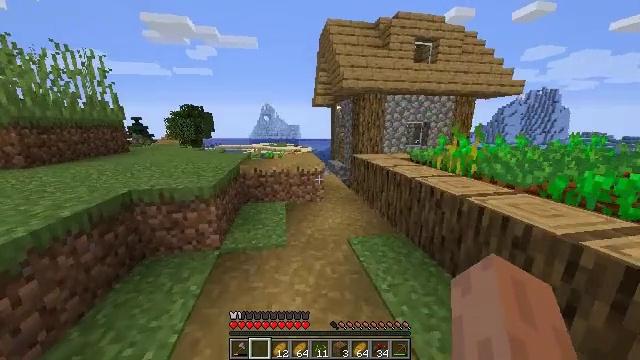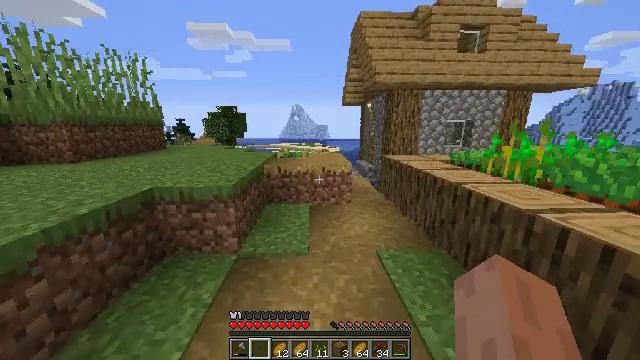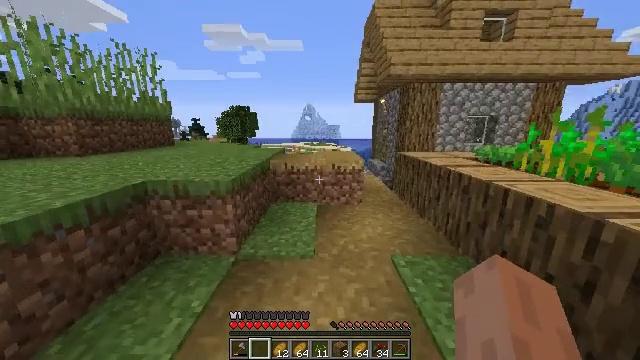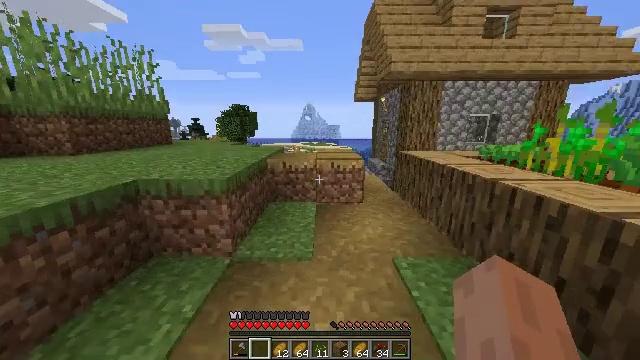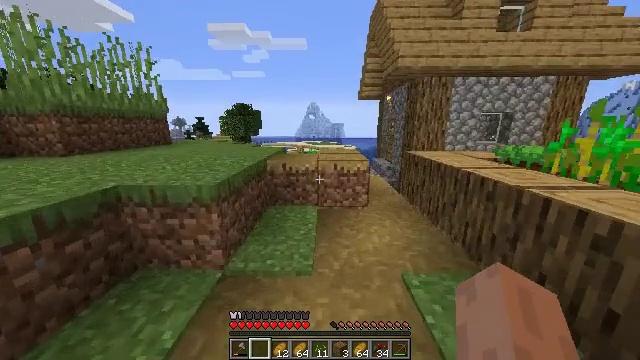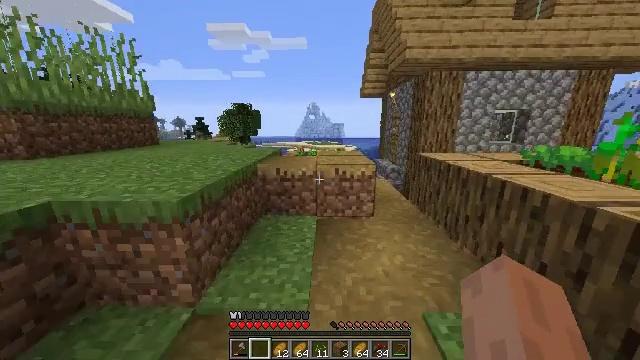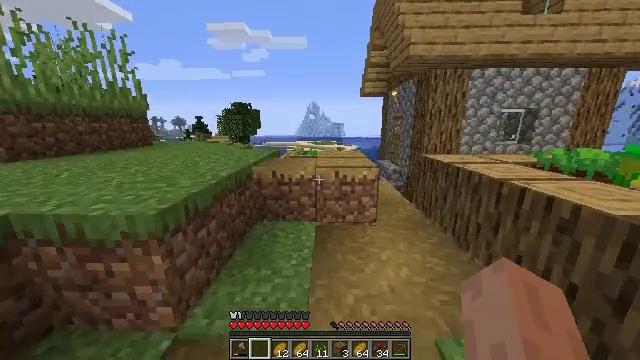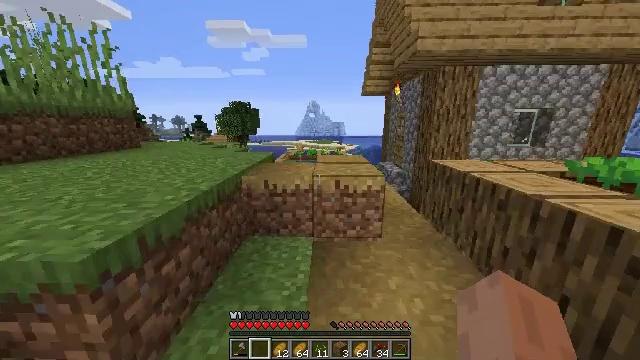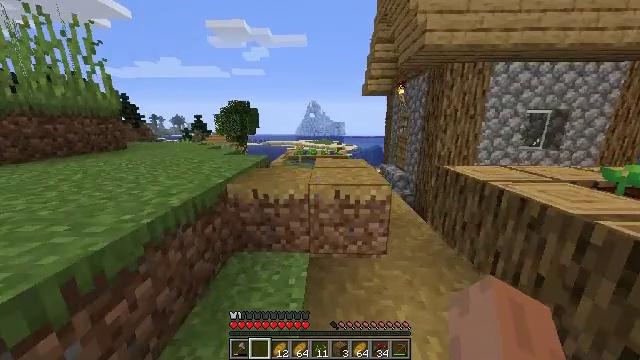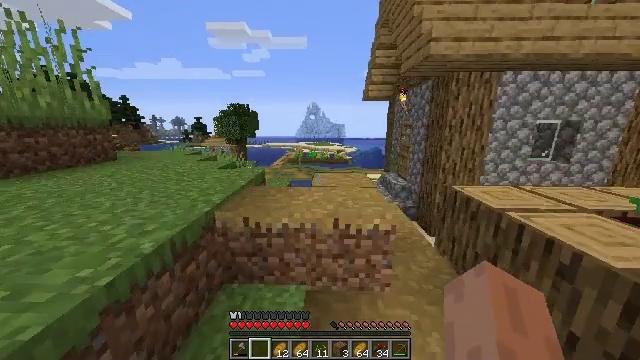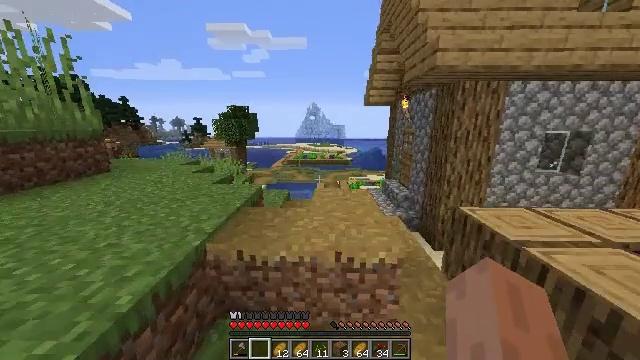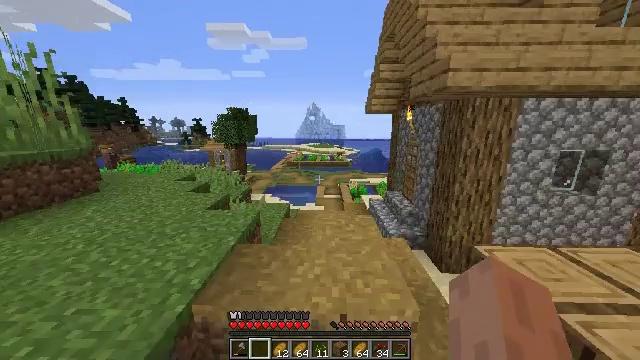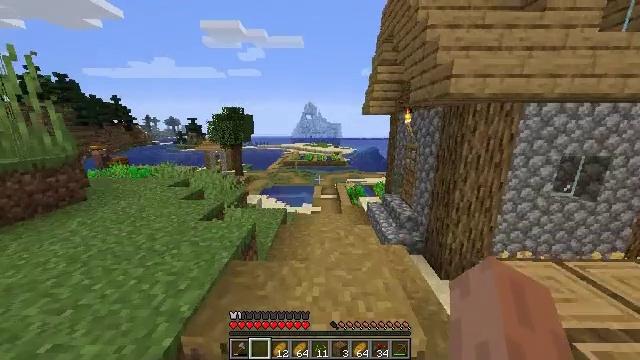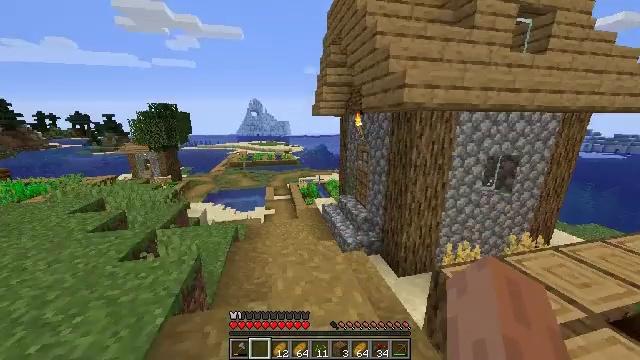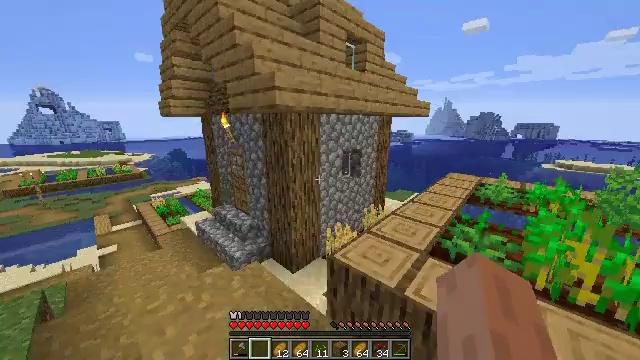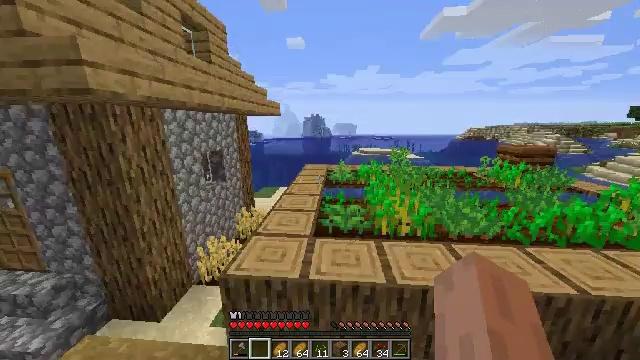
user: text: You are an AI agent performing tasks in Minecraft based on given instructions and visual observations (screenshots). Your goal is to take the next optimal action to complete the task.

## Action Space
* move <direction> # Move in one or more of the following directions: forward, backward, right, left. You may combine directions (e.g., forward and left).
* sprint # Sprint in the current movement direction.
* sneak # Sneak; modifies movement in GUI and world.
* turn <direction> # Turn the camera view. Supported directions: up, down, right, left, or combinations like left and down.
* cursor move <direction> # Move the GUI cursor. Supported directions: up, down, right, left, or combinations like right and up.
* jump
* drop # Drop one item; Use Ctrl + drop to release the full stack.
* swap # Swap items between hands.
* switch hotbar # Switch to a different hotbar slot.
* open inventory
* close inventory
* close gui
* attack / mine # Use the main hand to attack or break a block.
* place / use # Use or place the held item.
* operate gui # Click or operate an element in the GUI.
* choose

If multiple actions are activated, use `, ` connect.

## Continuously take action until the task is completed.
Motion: motion action
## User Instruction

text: Kill a villager.
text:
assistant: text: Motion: move forward, turn left
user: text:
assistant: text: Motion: move forward, turn left
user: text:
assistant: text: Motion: move forward
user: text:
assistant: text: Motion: move forward, turn left
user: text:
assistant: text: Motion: move forward
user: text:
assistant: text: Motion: move forward
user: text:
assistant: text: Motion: move forward
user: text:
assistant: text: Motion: move forward
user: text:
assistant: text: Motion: move forward, jump
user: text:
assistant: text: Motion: move forward, jump
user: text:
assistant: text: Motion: move forward and move left, jump
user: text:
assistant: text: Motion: move forward and move left, jump
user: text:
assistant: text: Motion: move forward and move left, turn right, jump
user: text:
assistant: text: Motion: move forward and move left, turn right, jump
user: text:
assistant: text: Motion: move forward and move left, turn right, jump
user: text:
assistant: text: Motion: move forward and move left, turn right and up
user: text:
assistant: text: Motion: move left, turn right and up
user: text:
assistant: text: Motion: move left, turn right and up
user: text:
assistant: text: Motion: no_op
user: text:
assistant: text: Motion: no_op
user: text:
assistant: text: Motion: no_op
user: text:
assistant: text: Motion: move right
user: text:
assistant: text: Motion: move right
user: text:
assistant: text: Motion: move right
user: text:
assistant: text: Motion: move right
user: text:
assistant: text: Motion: move right
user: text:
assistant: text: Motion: move right
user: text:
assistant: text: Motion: move right
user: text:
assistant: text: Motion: move right
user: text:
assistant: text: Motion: move right